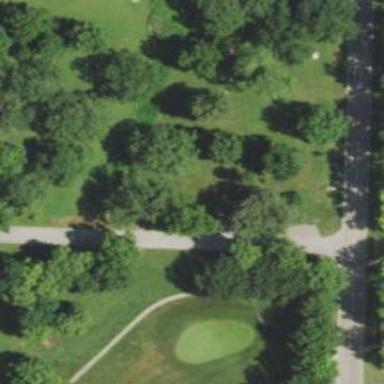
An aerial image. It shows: Footway that doubles as golf path.